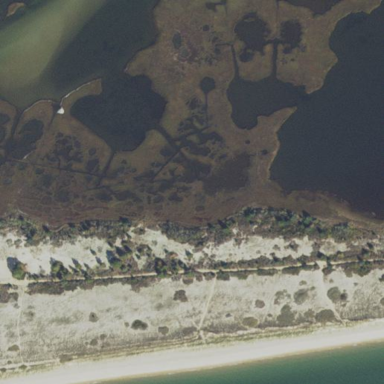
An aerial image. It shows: Saltmarsh wetland.